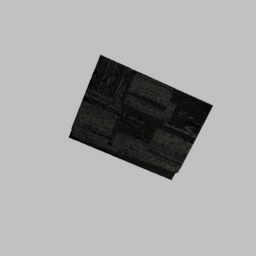
Label: architecture